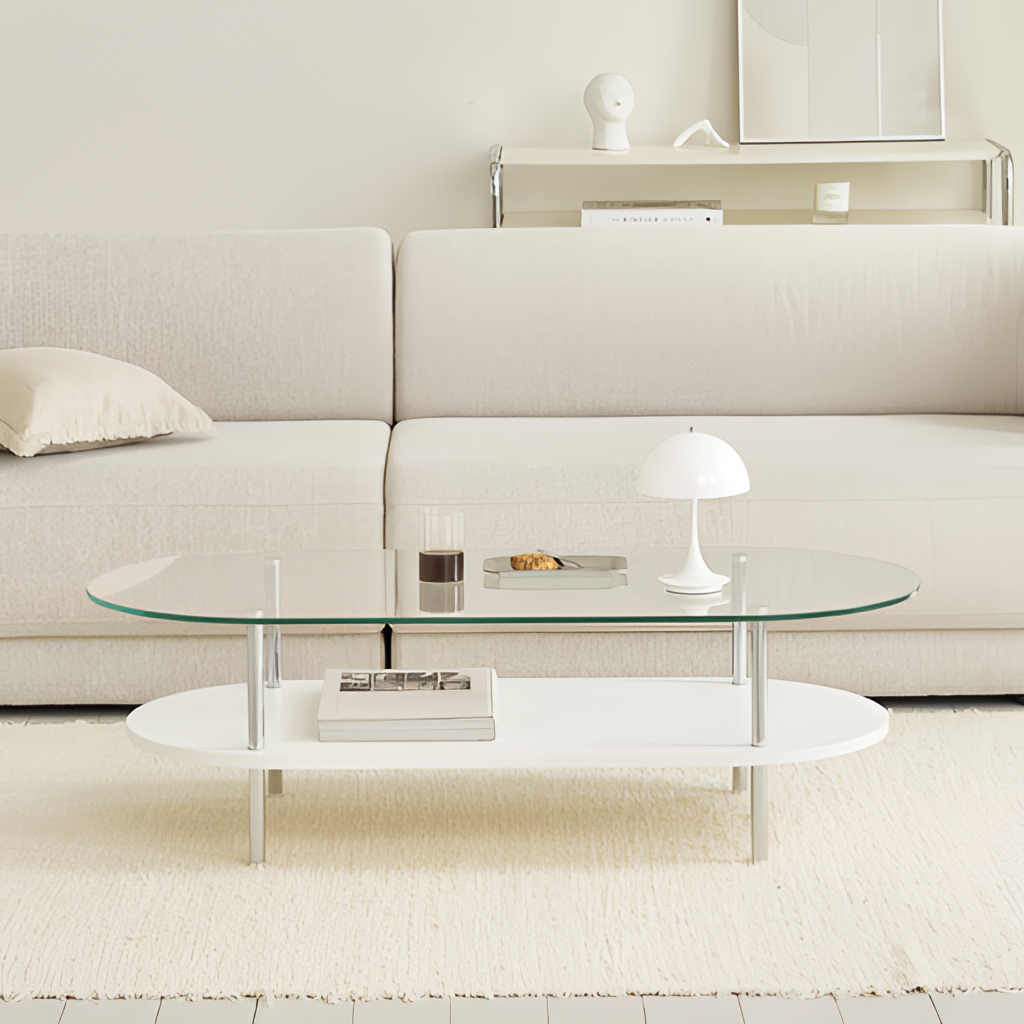
fabric sectional sofa, living room, modern, fabric flooring, with plush pattern, cream paint wallpaper, with solid pattern